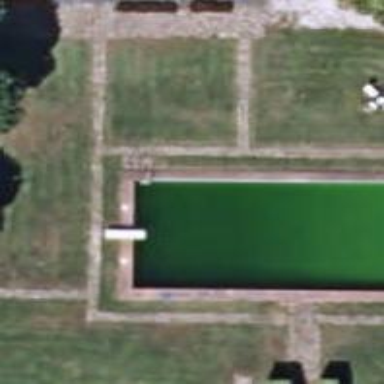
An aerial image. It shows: Swimming pool located in leisure land.